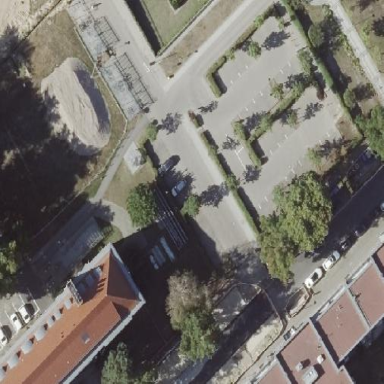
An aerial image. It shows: Parking available on the street side.